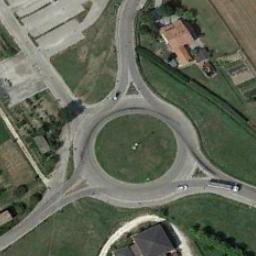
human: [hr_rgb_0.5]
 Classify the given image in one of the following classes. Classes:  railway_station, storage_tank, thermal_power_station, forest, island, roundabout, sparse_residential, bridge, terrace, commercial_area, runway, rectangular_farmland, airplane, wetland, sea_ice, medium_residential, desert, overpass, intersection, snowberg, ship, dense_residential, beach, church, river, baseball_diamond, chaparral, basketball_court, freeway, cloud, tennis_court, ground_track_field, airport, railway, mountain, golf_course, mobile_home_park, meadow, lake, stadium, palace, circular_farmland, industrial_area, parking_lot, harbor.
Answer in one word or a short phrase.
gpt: roundabout